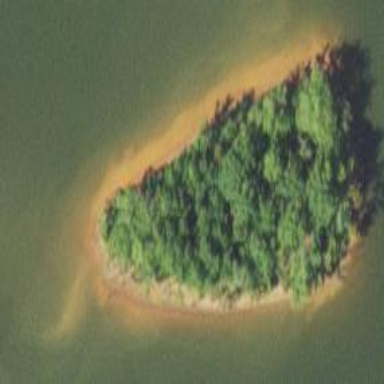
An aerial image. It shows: Islet.